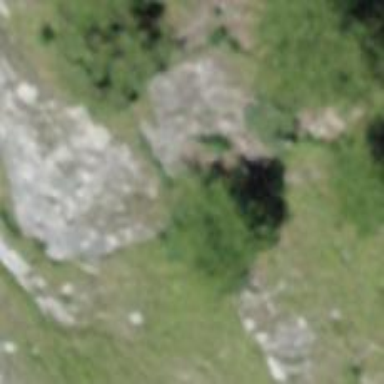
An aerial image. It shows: Natural cliff.